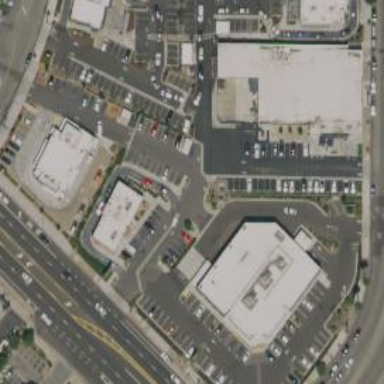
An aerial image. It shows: Commercial area.